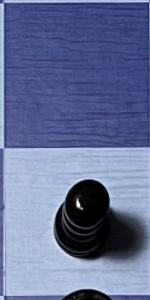
Label: Pawn_Black